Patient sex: M
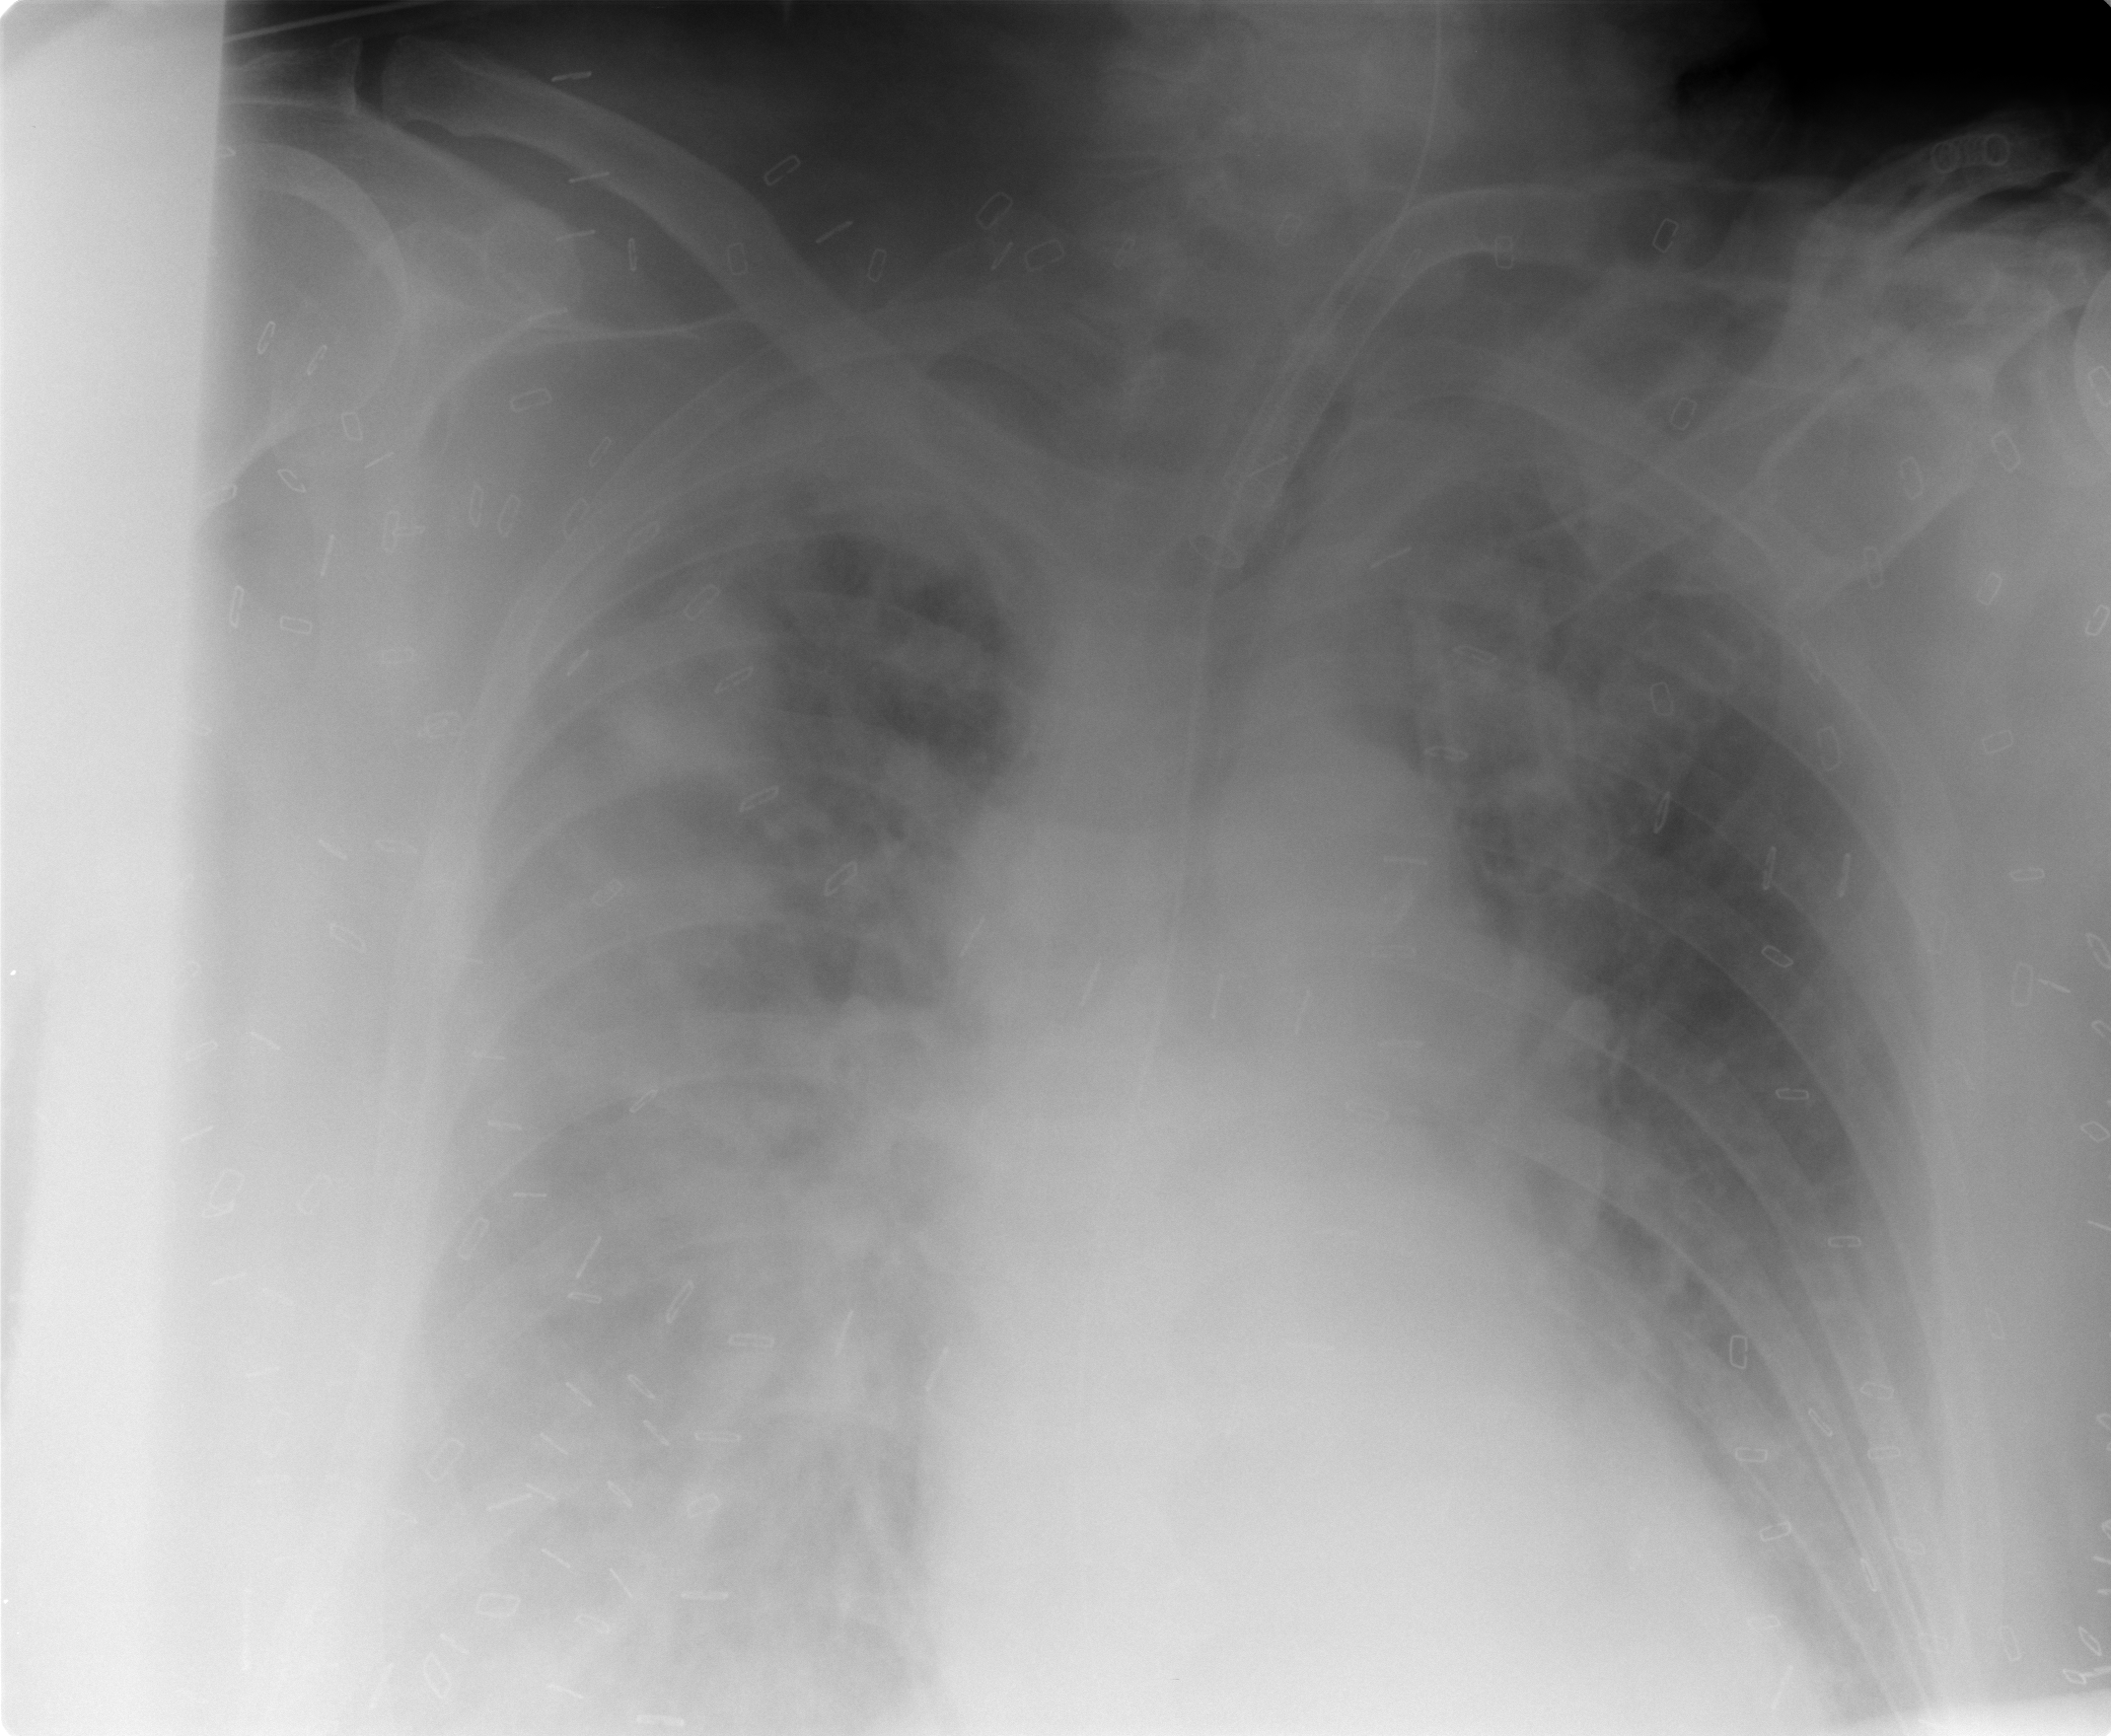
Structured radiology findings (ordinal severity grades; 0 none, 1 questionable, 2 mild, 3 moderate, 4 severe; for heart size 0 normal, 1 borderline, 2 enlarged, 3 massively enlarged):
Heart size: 0
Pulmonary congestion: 2
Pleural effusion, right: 3
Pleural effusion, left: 2
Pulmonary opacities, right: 4
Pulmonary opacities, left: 2
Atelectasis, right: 3
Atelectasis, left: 2